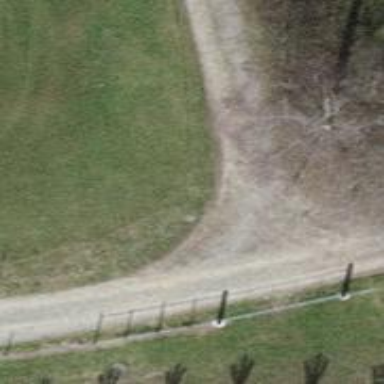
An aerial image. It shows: Track with grade 3 surface.